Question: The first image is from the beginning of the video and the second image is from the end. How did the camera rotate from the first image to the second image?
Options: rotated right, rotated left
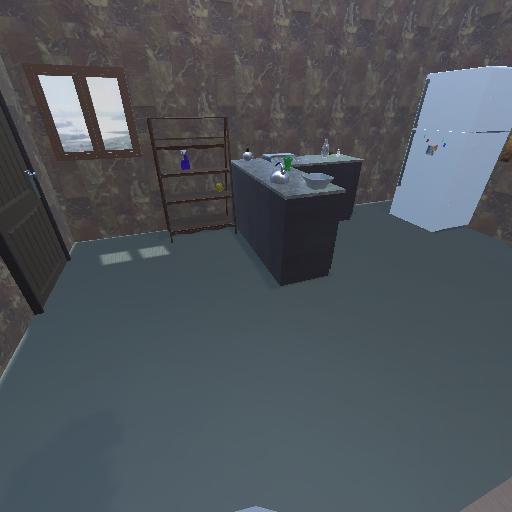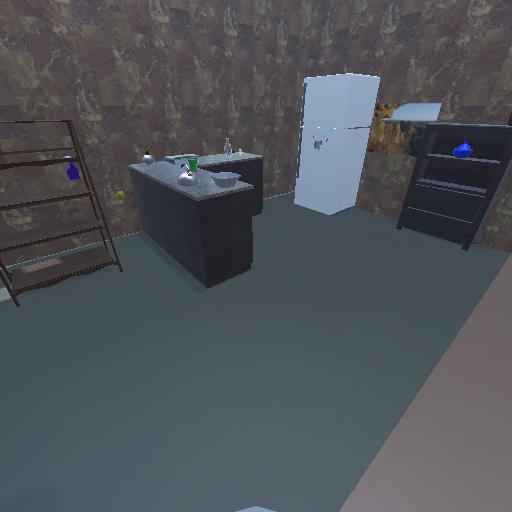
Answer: rotated right